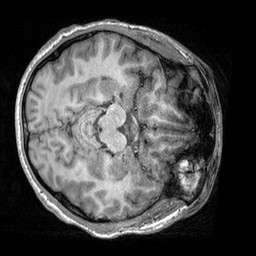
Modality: T1w
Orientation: axial
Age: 26
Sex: male
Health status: healthy
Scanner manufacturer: siemens
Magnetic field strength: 3 T
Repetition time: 2.3 s
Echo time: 0.00303 s